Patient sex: M
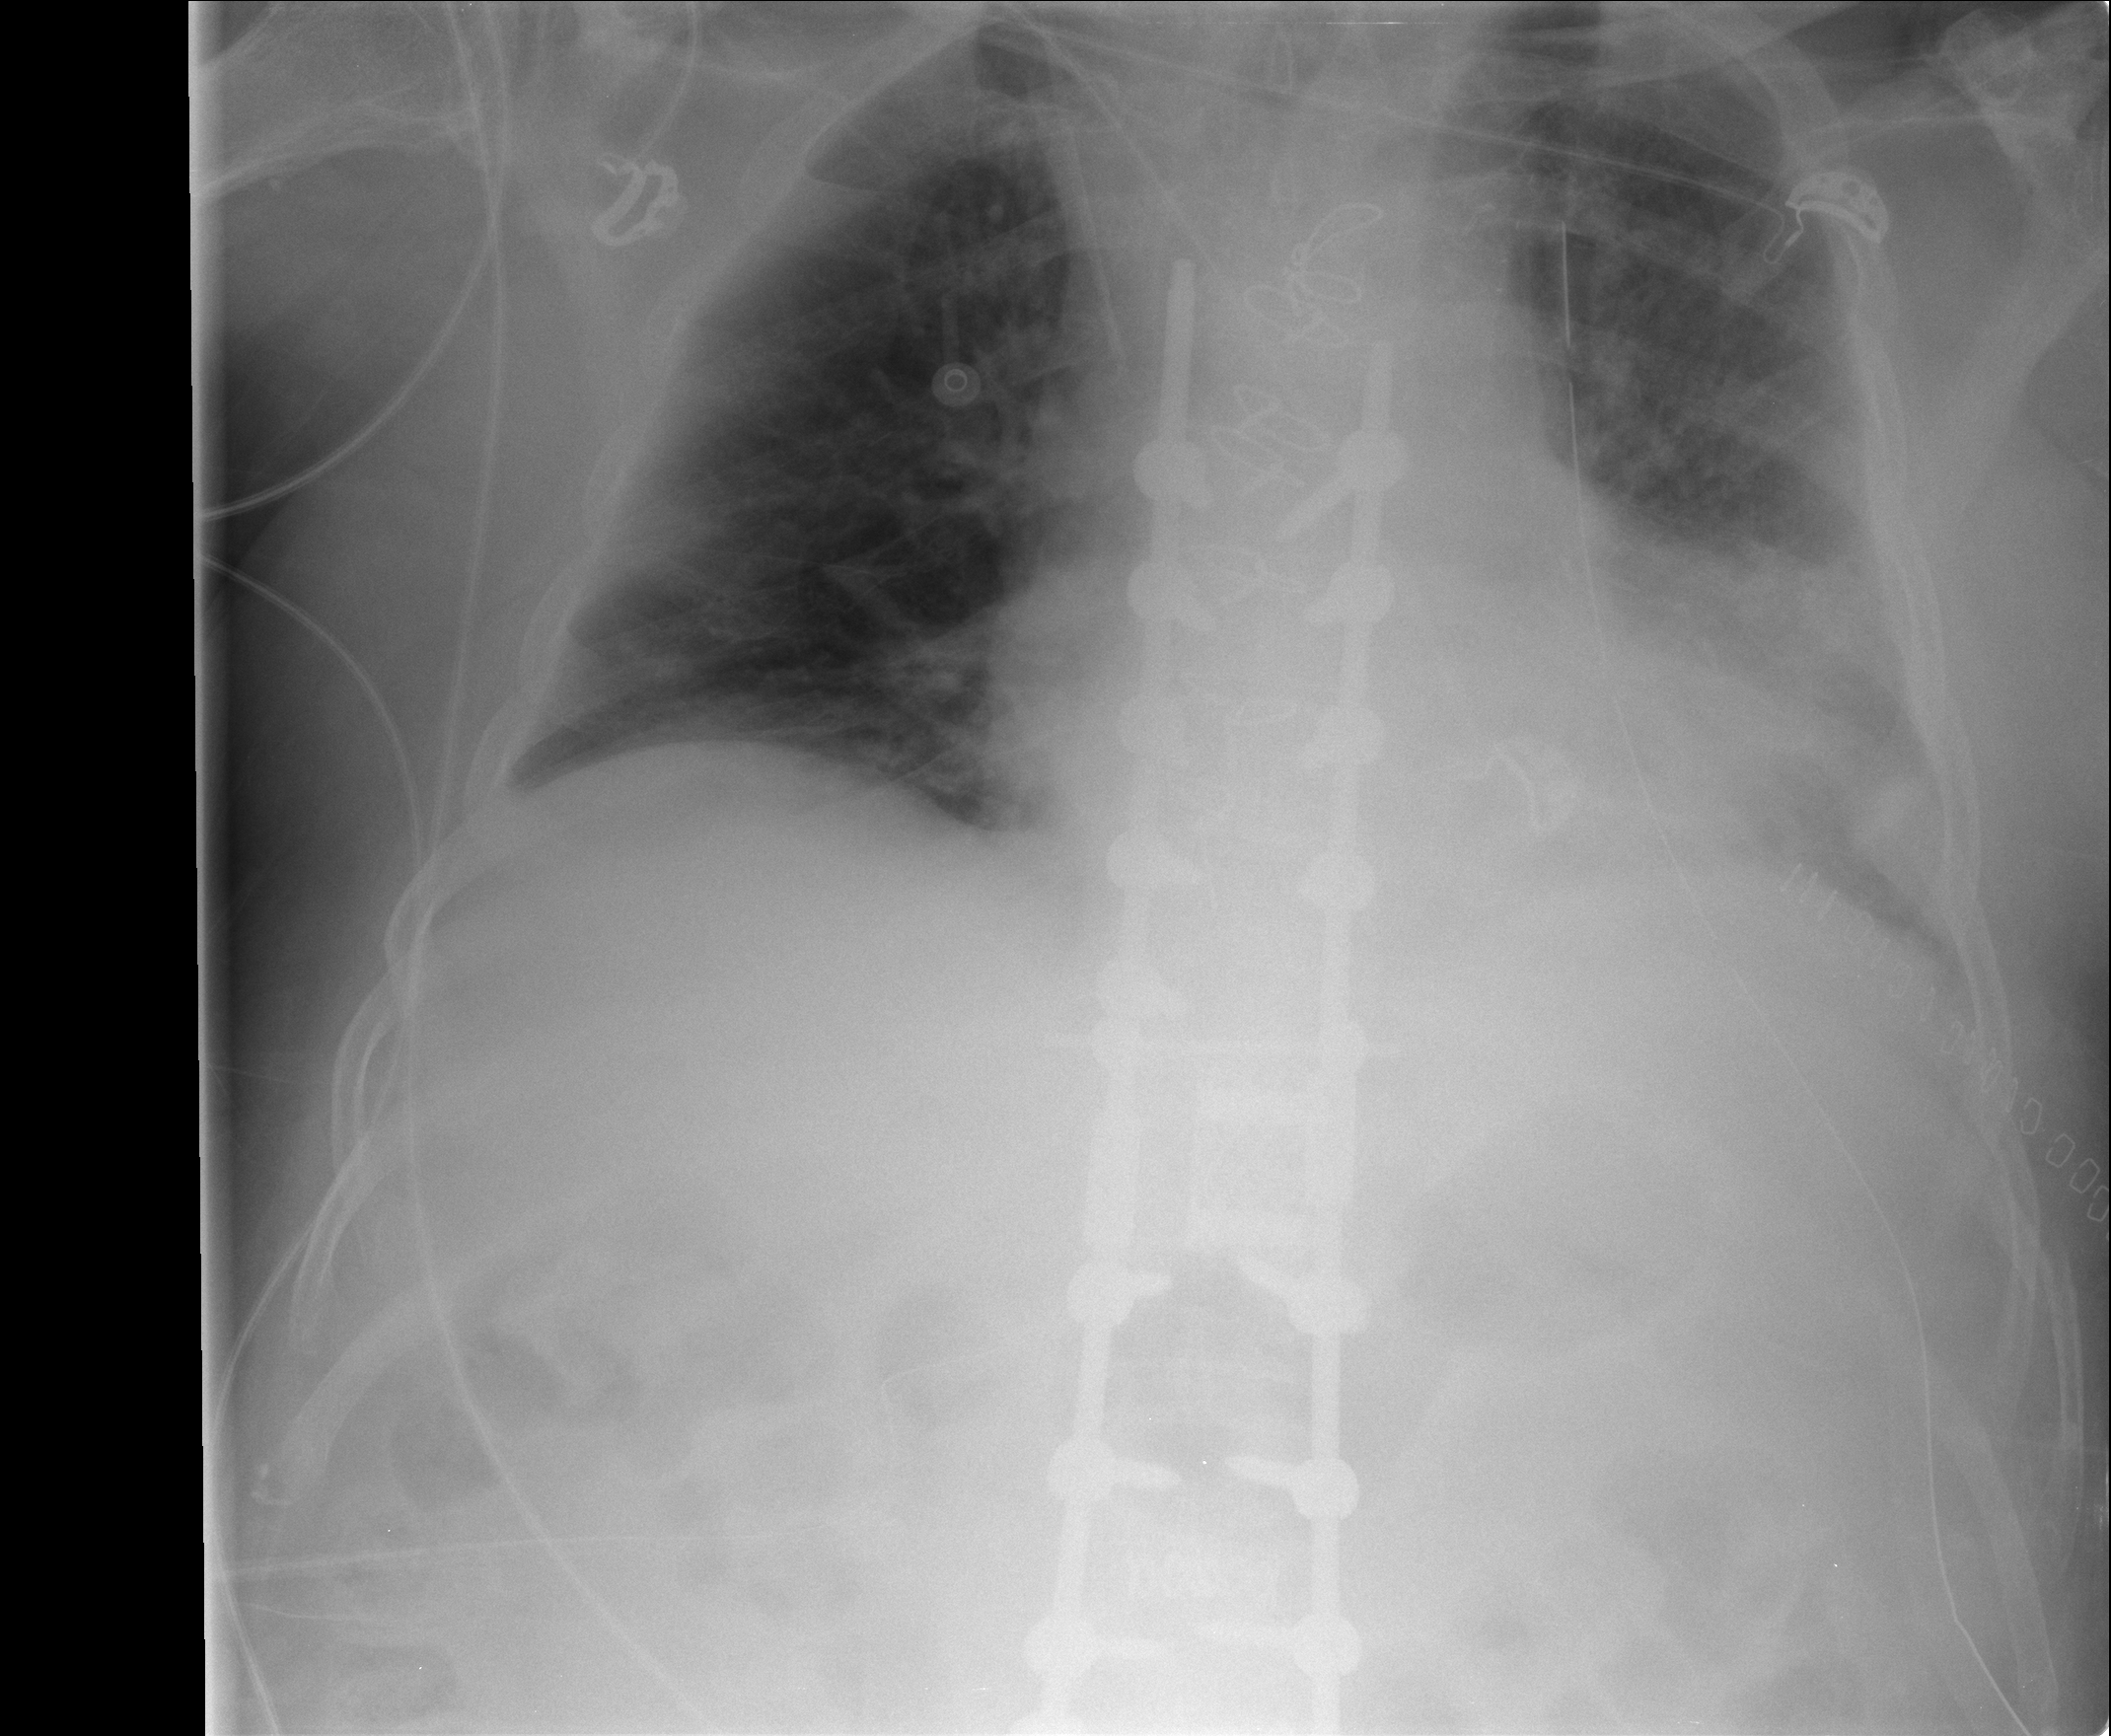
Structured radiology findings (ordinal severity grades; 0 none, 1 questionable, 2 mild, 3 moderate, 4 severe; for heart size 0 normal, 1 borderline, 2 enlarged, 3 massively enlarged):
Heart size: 0
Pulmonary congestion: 1
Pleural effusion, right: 0
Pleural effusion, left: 1
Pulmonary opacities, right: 0
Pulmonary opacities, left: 3
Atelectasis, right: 2
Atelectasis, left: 2